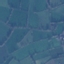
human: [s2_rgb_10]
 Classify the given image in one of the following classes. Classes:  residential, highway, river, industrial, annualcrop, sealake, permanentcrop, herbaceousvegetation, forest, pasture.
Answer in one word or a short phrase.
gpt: Pasture